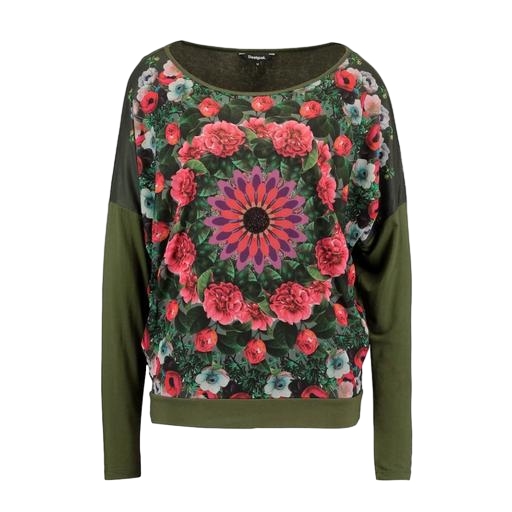
multicolor floral-print t-shirt only macy, green three-quarter-sleeve top only macy, multicolor long-sleeved floral-print top, white background